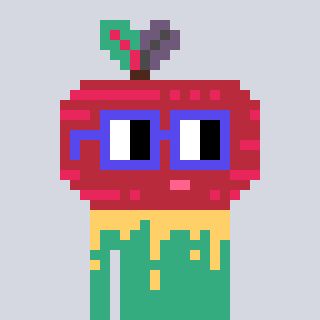
a pixel art character with square blue glasses, a beet-shaped head and a teal-colored body on a cool background